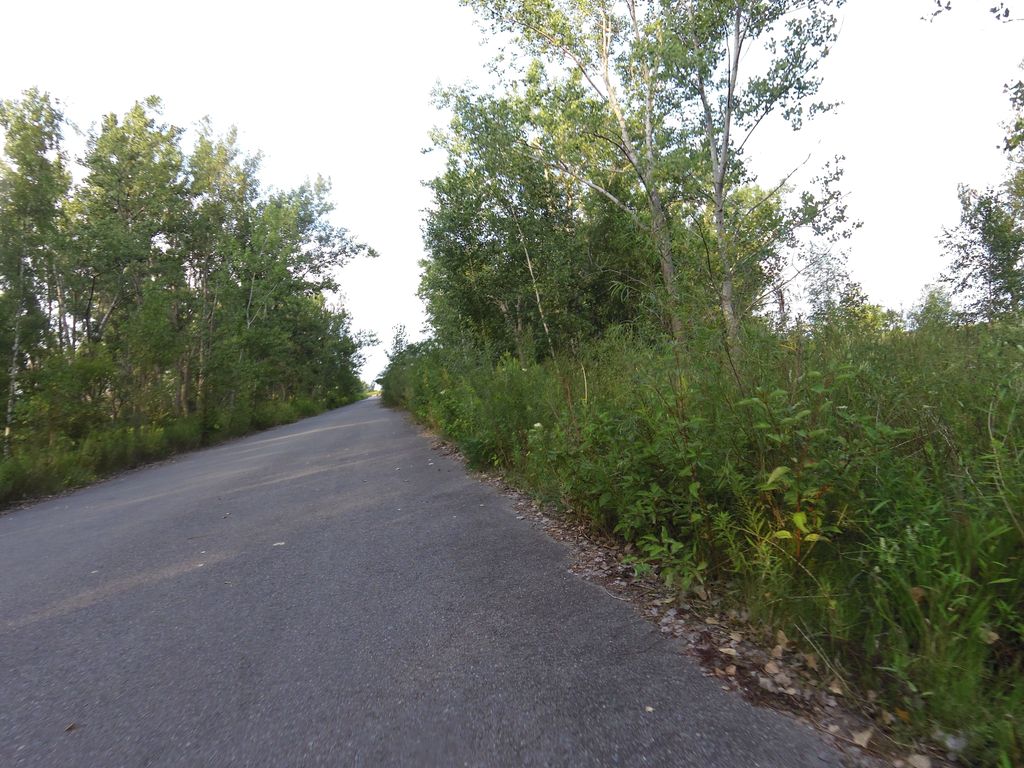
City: toronto